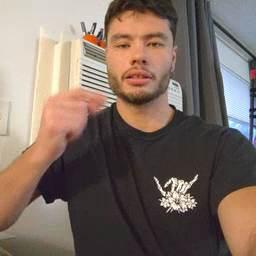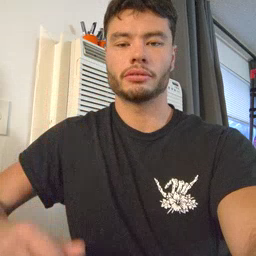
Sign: cat